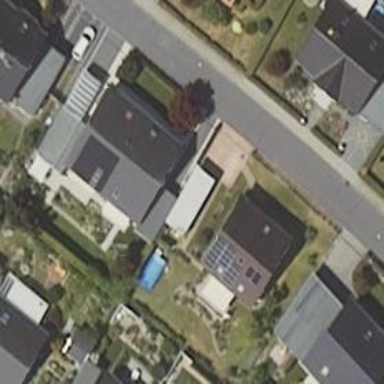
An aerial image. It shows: Driveway.